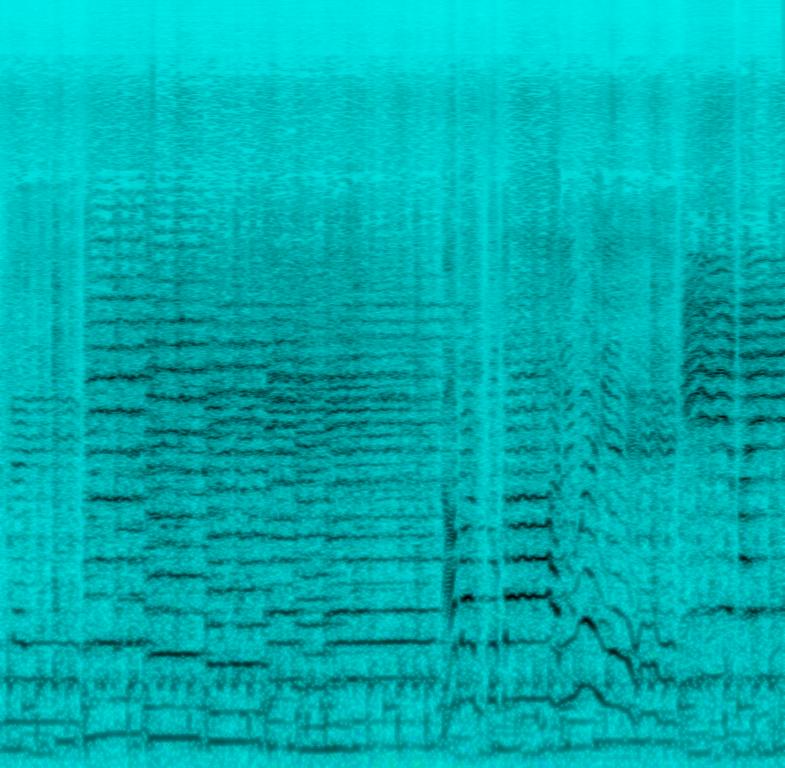
This is a traditional middle eastern song from an older era. The recording quality suggests that this is a vintage song. There is a group of children singing the same melody in unison, and then there is a male with a soothing vocal. The song comes in at a medium tempo and is suitable for dancing.